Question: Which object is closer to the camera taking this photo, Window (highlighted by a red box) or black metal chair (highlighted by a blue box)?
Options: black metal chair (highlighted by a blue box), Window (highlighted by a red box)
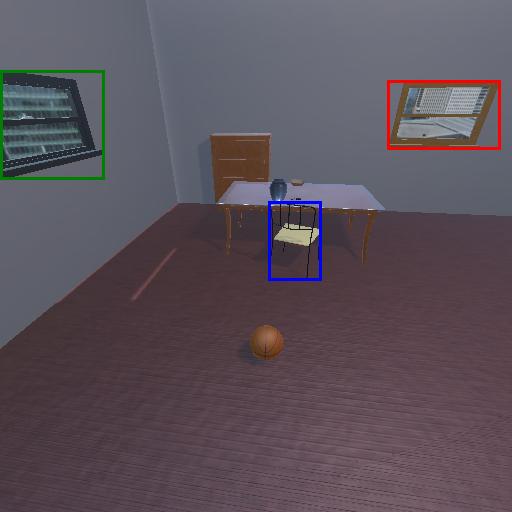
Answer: black metal chair (highlighted by a blue box)